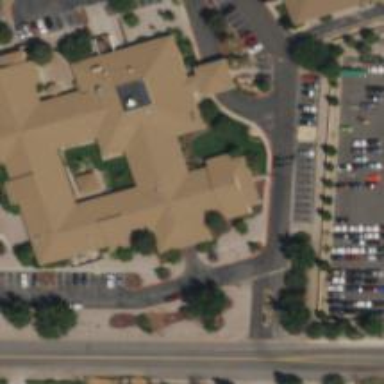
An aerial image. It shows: Nursing home.